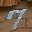
Label: 7